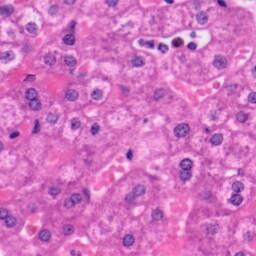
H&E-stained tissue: Liver